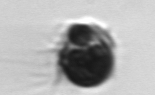
Label: Mesodinium